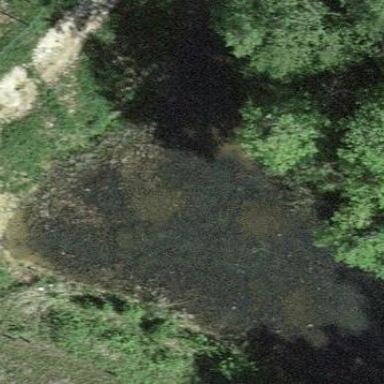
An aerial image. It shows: Pond surrounded by natural water.